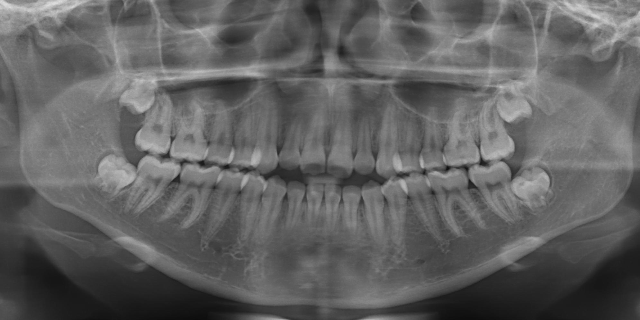
adult